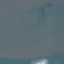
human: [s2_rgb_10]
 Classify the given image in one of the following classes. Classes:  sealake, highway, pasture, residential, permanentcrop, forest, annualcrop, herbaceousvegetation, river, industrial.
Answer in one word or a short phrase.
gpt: SeaLake